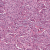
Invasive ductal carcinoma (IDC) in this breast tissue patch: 1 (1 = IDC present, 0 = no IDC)